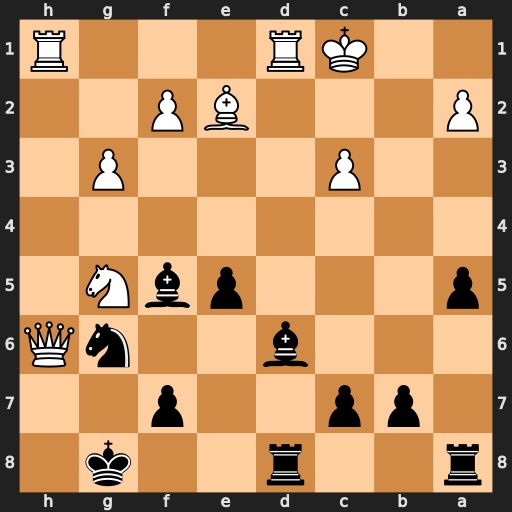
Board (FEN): r2r2k1/1pp2p2/3b2nQ/p3pbN1/8/2P3P1/P3BP2/2KR3R
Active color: b
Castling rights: -
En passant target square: -
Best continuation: Ba3#